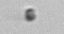
Label: nanoplankton_mix